Question: I have a solution in Xamarin stored in Azure devOps git repository. I've created a pipeline to analyse the code on SonarCloud. My Xamarin solution contain 3 projects (Xamarin forms, Xamarin Android, Xamarin iOS). Here is the pipeline:

When I run the pipeline everything is OK (nuget restore, build, code analysis, publish) but when I go to SonarCloud, I see that only Android and iOS projects have been analysed. The Xamarin forms project was not analysed. In sonarCloud, I can see my code for the iOS and Android projects but not for my Xamarin forms project. Can somebody know why ?
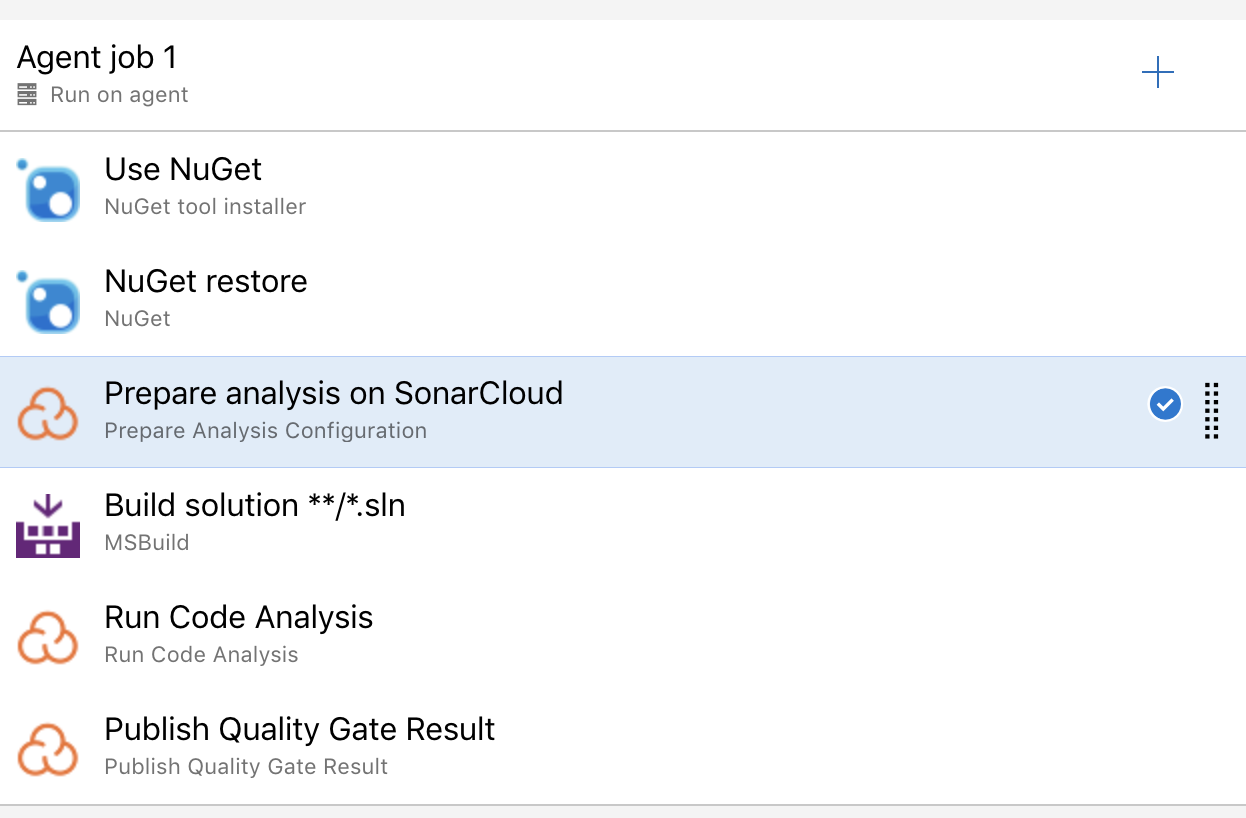
Answer: Ok I understand why. It's because I've analysed a short lived branch. Only the new and modified files, compared to the "target branch", are displayed and can contain issues.
By default branches are short-lived if their name does not start with "branch" nor "release".